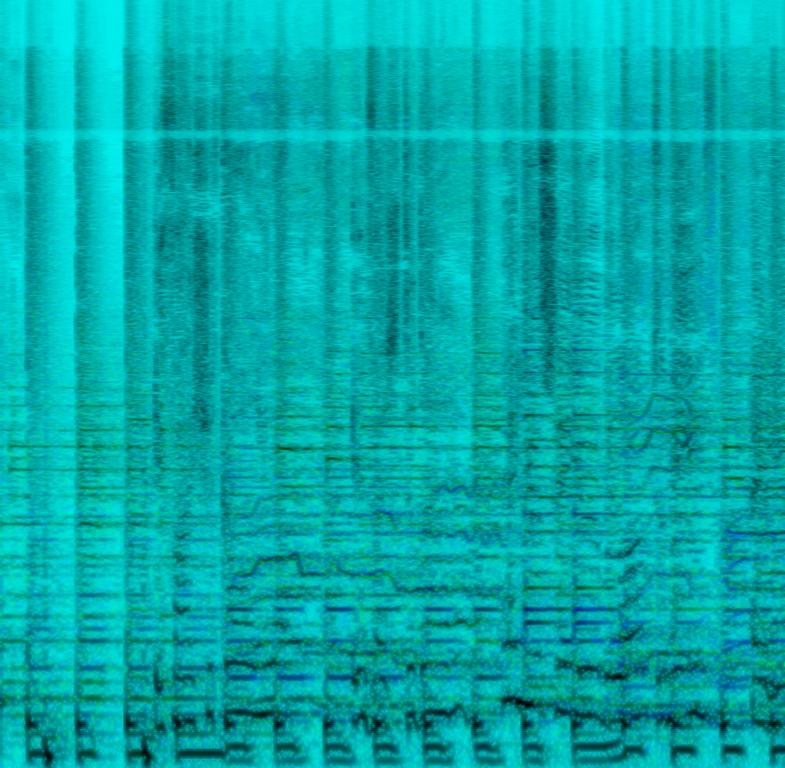
The Pop song features a passionate male vocal, alongside widely spread harmonizing mixed vocals, singing over groovy piano chord progression, funky electric guitar melody, groovy bass guitar, shimmering hi hats, punchy kick and punchy snare. It sounds emotional, addictive and euphoric - like a Christmas song.